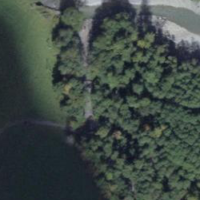
EUNIS habitat code: 23
Species observed at this site:
Geum rivale
Ajuga reptans
Lamium galeobdolon
Periparus ater